Here is a 2-D grayscale rendering of raw rotating-machine vibration samples (signal-to-image). Determine the machine's mechanical condition. Answer with exactly one of: normal, misalignment, unbalance, looseness.
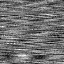
Answer: normal